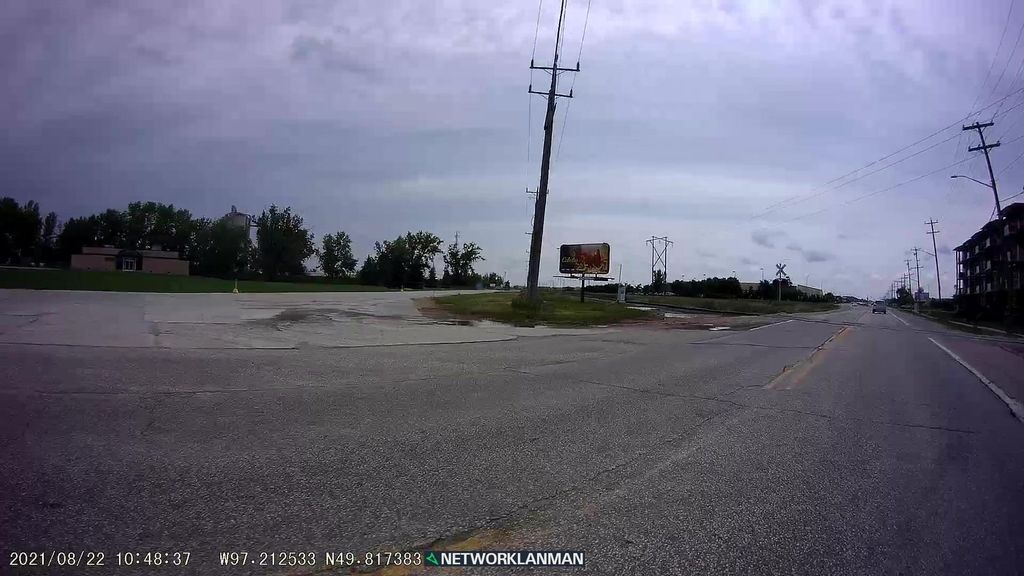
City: winnipeg